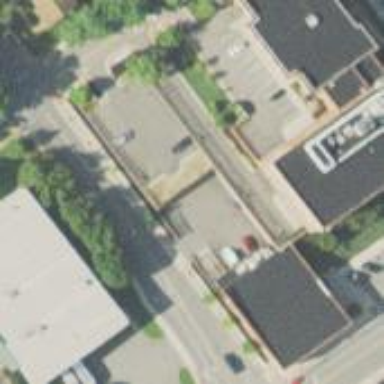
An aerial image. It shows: Public courthouse building.